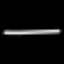
Label: line